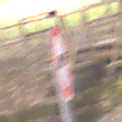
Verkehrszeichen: VerbotLastkraftwagenMitAnhaenger
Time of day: MorningAfternoon
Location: Outdoor (Nature)
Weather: Overcast
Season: Autumn
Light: Natural